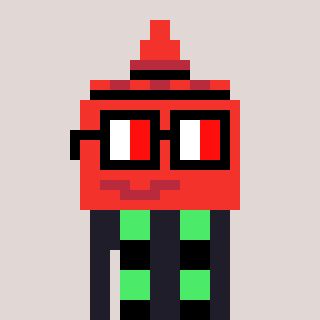
a pixel art character with square glasses with black frames and red eyes, a ketchup-shaped head and a grayscale-colored body on a warm background